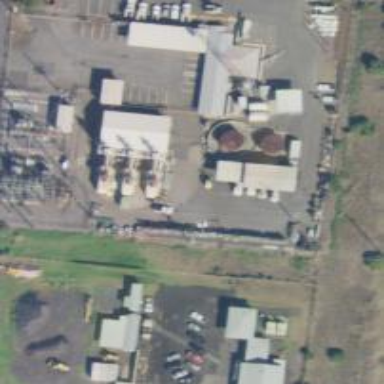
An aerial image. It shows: Generator for power supply.